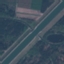
Land use / land cover: River